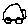
Label: car